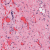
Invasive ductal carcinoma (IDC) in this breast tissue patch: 1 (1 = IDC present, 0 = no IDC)